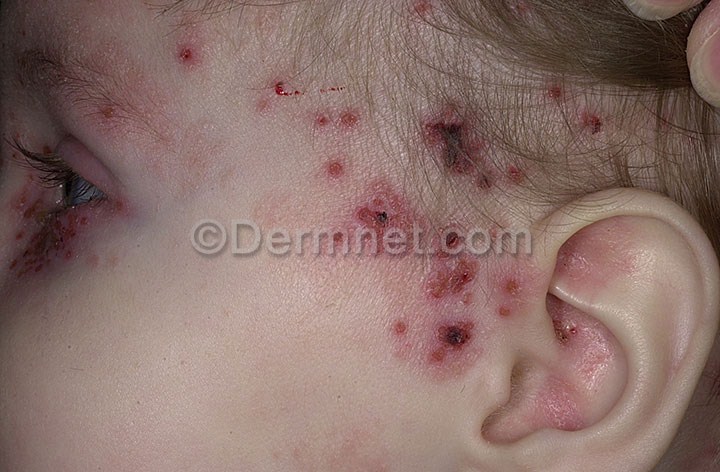
Disease: Warts Molluscum and other Viral Infections